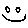
Label: smiley face